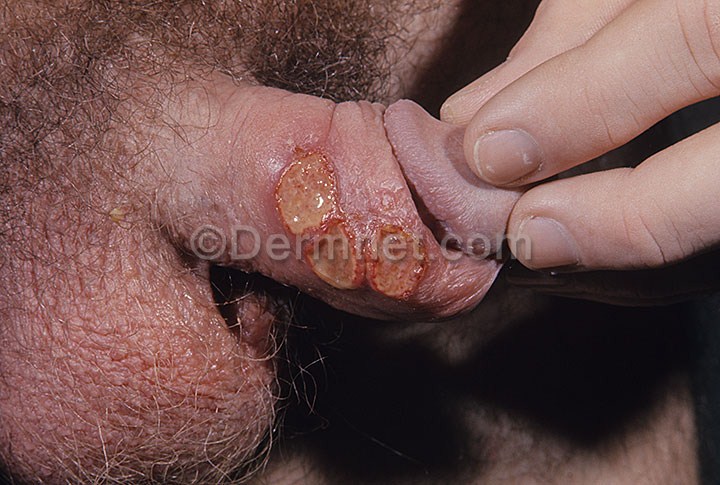
Disease: Herpes HPV and other STDs Photos